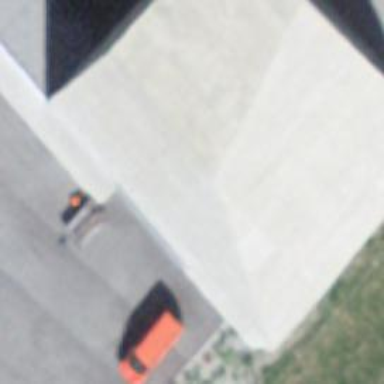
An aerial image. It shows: Driveway tunnel under the road.